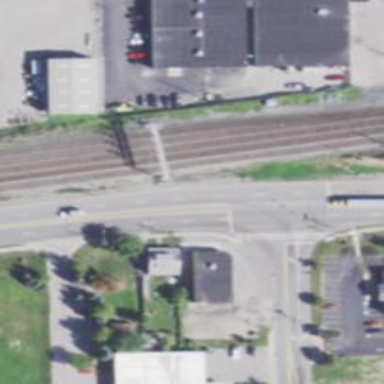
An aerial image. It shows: Railway signal.